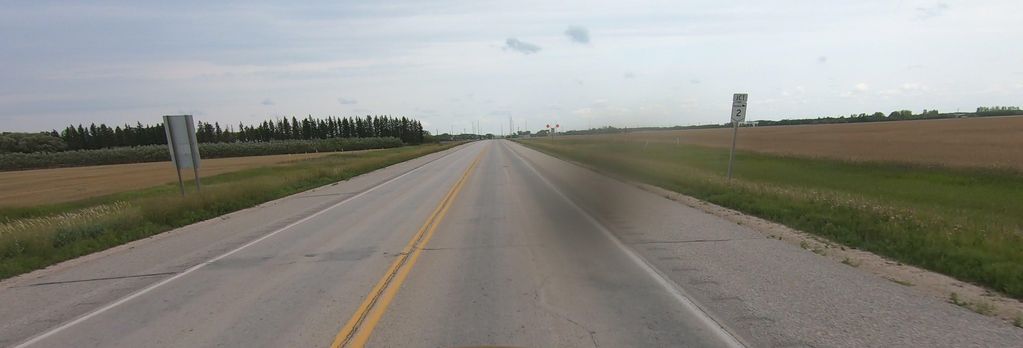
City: winnipeg